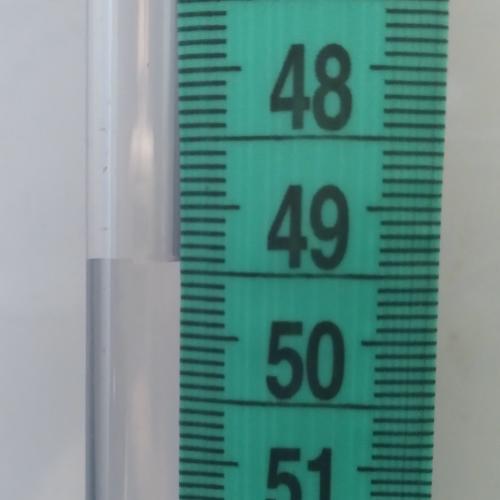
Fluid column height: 49.4 cm